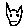
Label: cat